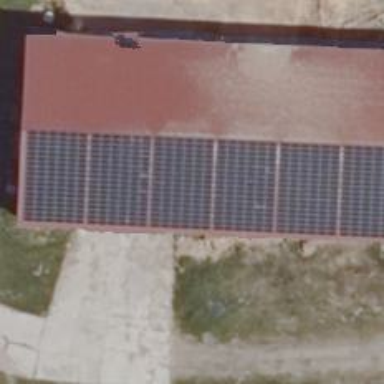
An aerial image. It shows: Small solar photovoltaic panel generator is producing electricity.